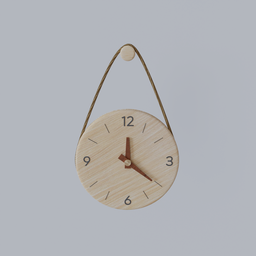
Label: decoration